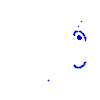
Particle: electron